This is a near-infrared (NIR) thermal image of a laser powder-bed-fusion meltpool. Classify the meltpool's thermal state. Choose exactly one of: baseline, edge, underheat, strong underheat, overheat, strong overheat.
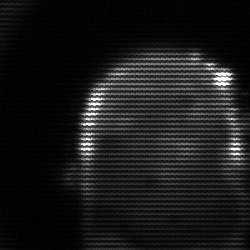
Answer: baseline